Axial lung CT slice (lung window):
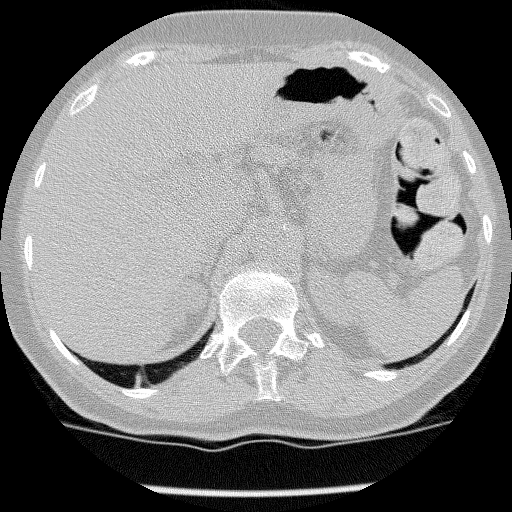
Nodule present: no